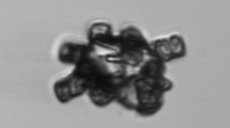
Label: Delphineis